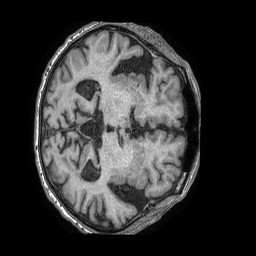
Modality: T1w
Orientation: axial
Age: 75
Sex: male
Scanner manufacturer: philips
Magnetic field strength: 1.5 T
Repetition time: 0.007468 s
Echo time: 0.003401 s